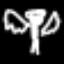
Label: angel